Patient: sex F, age 69
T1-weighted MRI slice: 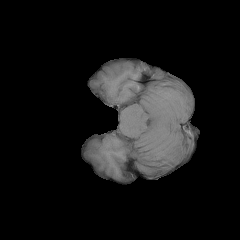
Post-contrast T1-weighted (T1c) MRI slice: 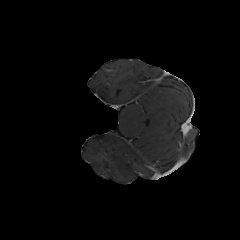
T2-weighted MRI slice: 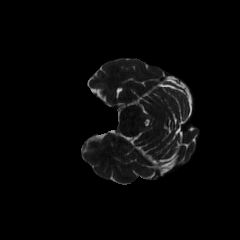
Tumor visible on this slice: no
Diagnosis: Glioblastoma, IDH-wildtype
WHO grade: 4